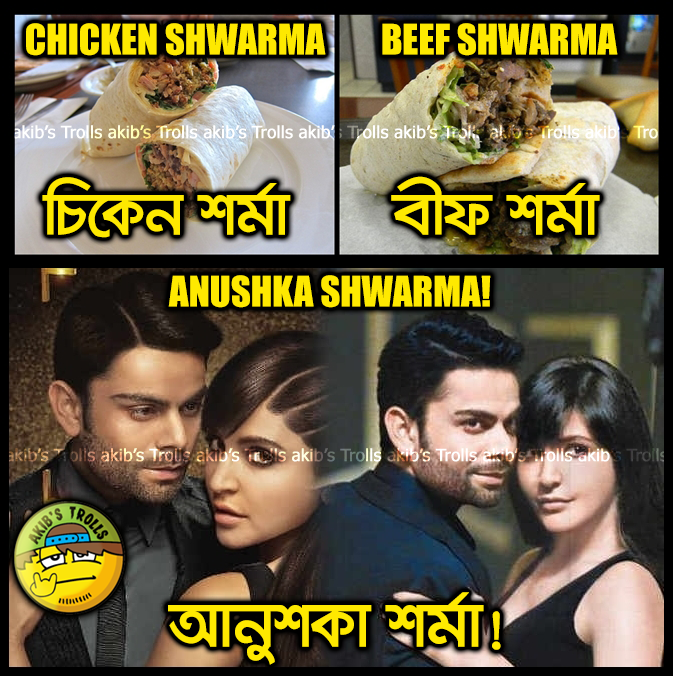
Caption: চিকেন শর্মা বীফ শর্মা আনুশকা শর্মা
Label: non-hate